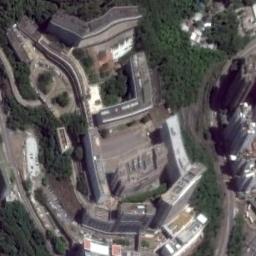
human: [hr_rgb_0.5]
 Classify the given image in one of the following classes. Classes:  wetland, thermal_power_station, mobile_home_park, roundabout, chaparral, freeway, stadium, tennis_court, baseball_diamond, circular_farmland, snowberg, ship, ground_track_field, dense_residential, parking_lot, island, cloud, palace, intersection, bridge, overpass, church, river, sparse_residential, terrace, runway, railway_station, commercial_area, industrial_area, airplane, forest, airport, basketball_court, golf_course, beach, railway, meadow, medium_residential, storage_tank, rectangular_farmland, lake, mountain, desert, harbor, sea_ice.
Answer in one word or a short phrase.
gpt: commercial_area